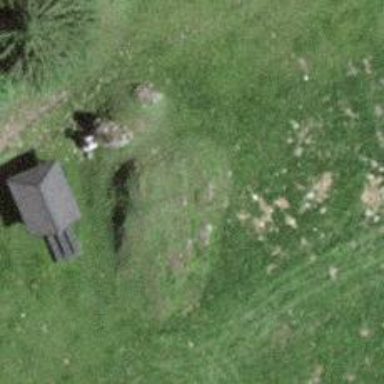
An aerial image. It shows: Isolated dwelling in the countryside.